問題: CA=CBである二等辺三角形ABCの外接円をΩとします。直線AB上に点Dを、3点D、A、Bがこの順に並ぶようにとり、直線DCとΩの交点のうちCでないほうをEとします。AD=3、BC=5、CE=DEが成立しているとき、線分ABの長さはいくつですか。
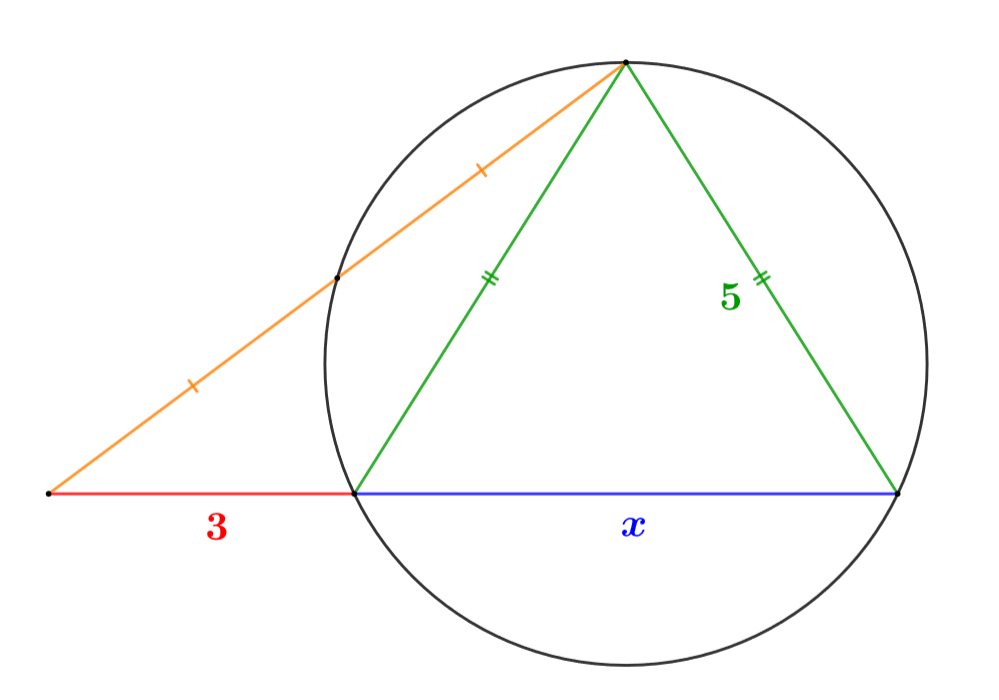
解答: 簡単な角度計算から∠EAD=∠EACなので、接弦定理の逆から直線ACは三角形AEDの外接円に接し、その接点はAである。したがって、方べきの定理からDA×DB=DE×DC=CE×CD=CA^2。よって解答は16/3
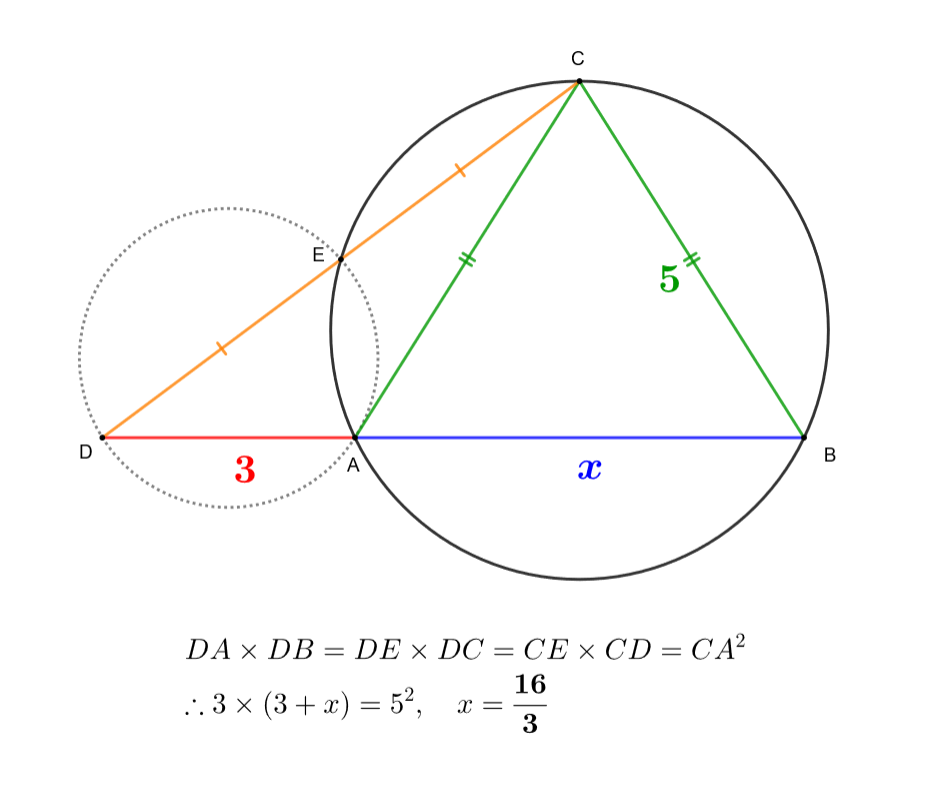
答え: 16/3
タグ: 方べきの定理、反転